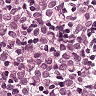
Metastatic tissue present: yes